Field crop: maize
Growth stage: 2
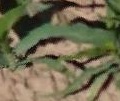
Species: maize